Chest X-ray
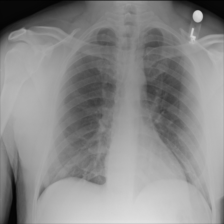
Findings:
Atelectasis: negative
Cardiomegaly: negative
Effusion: negative
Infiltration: negative
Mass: negative
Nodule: negative
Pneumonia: negative
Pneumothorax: negative
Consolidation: negative
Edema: negative
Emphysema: negative
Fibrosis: negative
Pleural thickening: negative
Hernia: negative